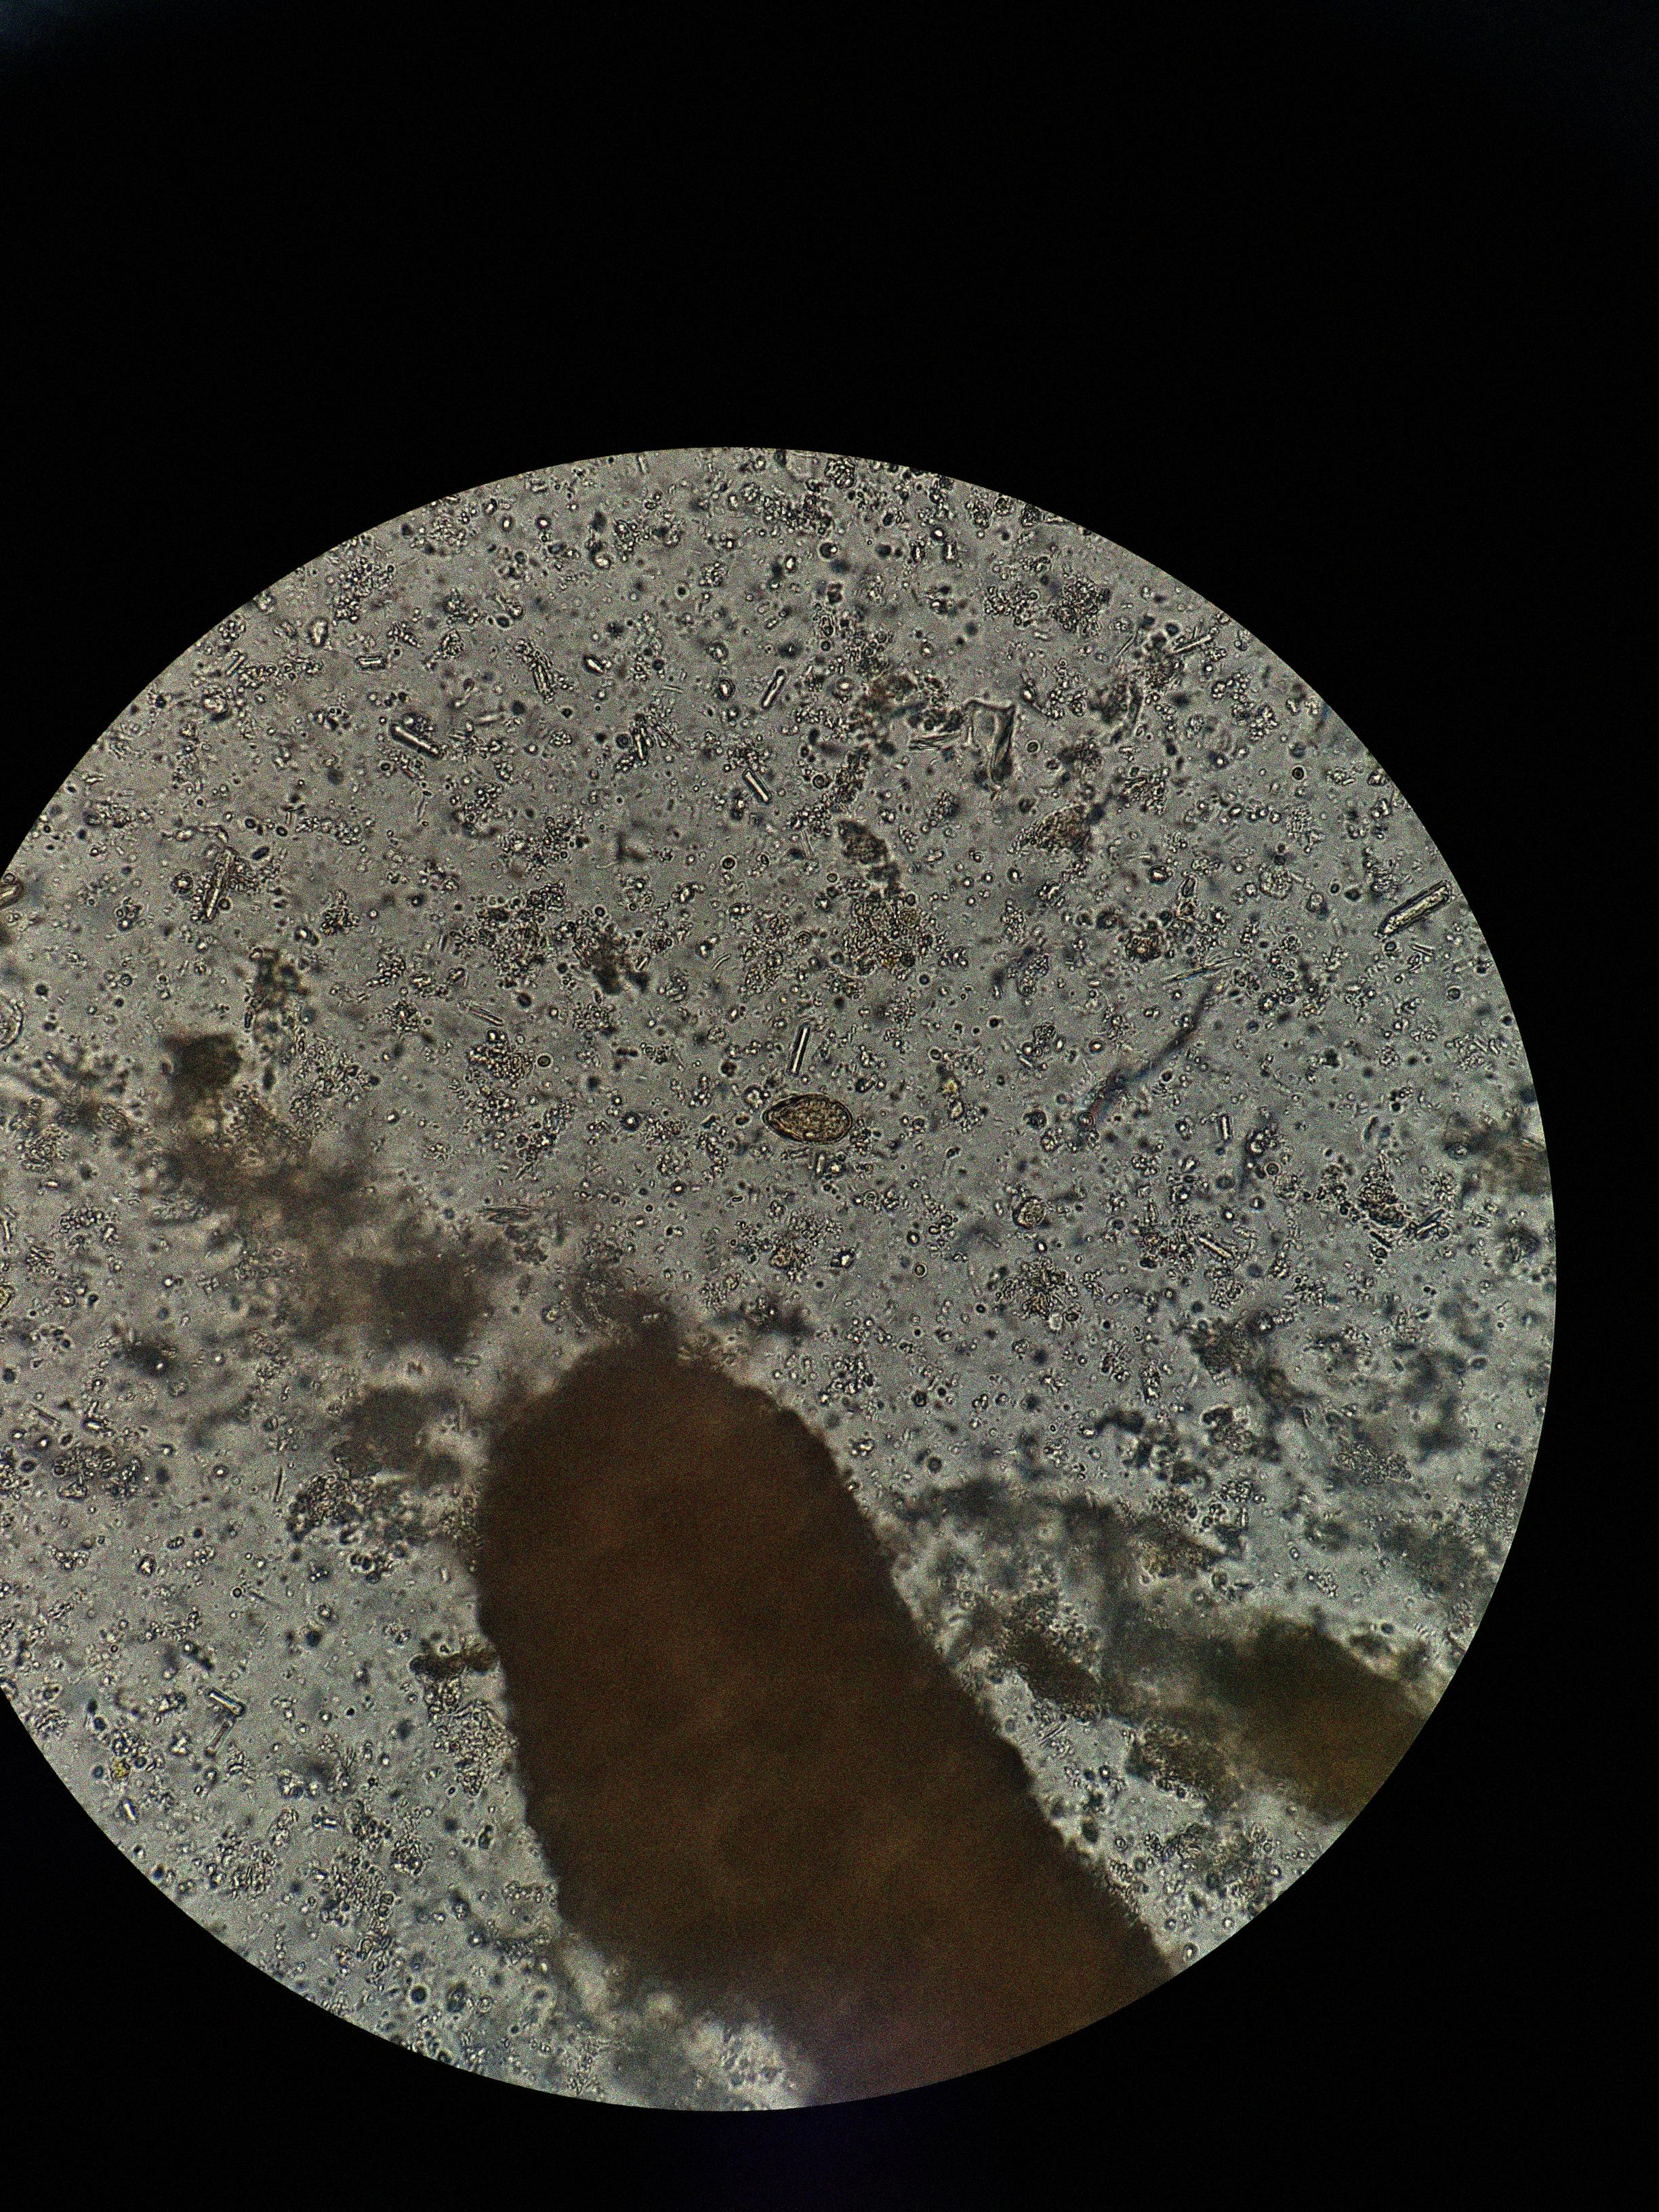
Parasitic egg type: Opisthorchis viverrine